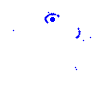
Particle: pion